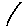
Label: line